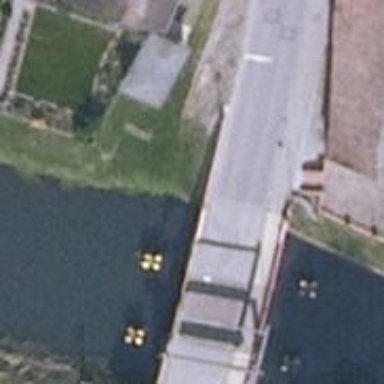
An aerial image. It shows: Secondary road crossing movable drawbridge.